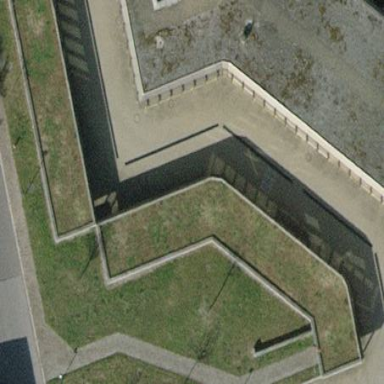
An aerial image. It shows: View of roof of building.